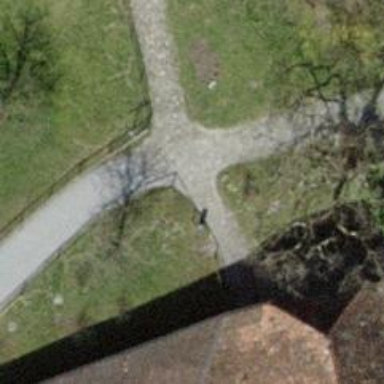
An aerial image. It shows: Footway with unhewn cobblestone surface.